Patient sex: M
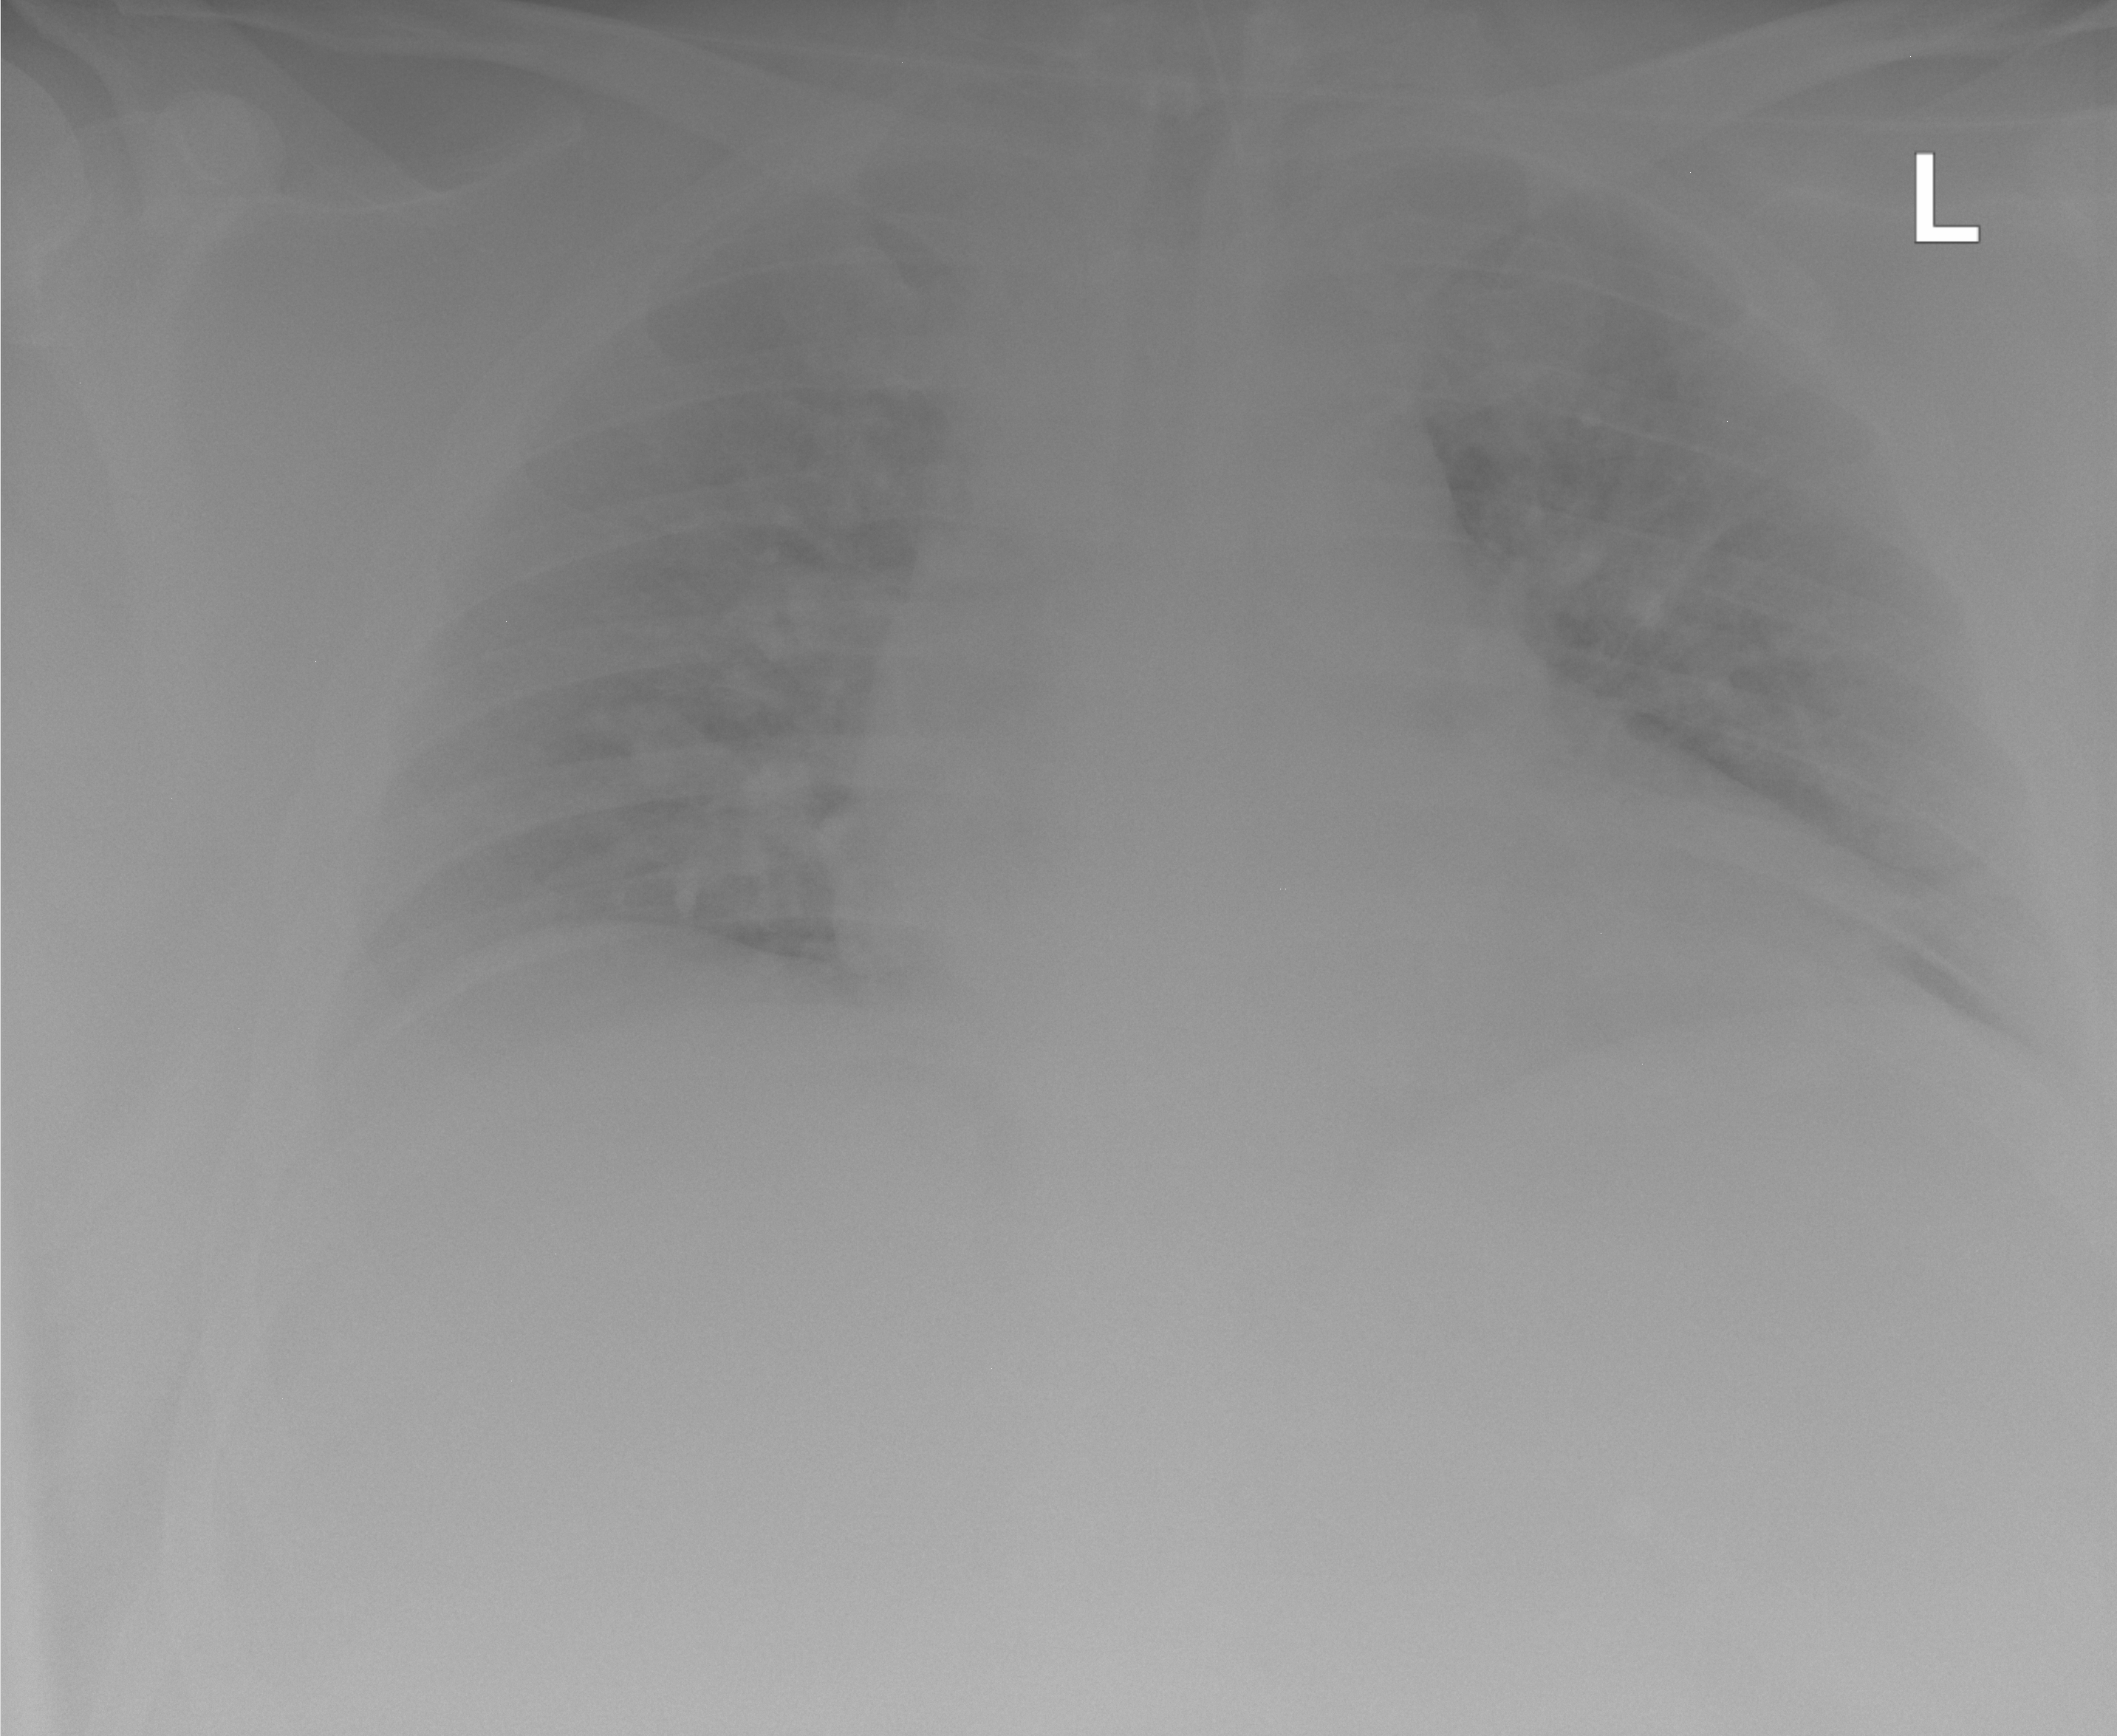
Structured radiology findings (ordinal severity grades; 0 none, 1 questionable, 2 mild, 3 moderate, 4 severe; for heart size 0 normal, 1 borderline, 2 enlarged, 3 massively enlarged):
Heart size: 1
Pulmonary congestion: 2
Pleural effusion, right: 2
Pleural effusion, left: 2
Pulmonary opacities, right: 0
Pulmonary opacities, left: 0
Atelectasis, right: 2
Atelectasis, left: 2